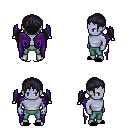
a pixel art fantasy rpg character, male body template, dark elf, purple skin, purple wings, teal pants, raven twin-tailed hairstyle, black slippers, four views (front, back, left, right), 2x2 character sprite sheet, small pixel art, hard edges, no anti-aliasing